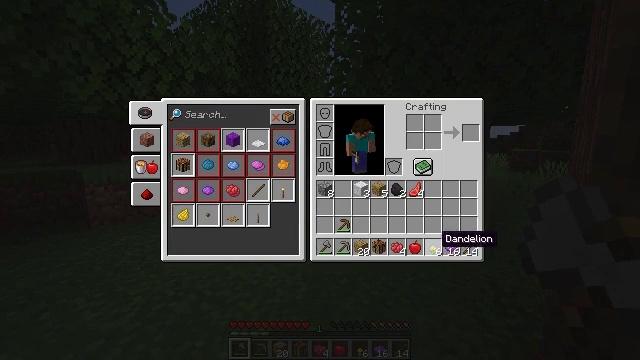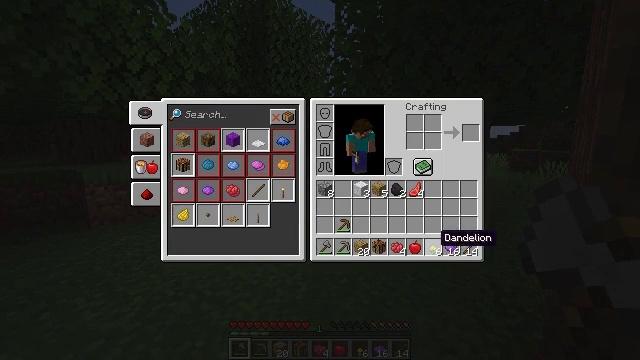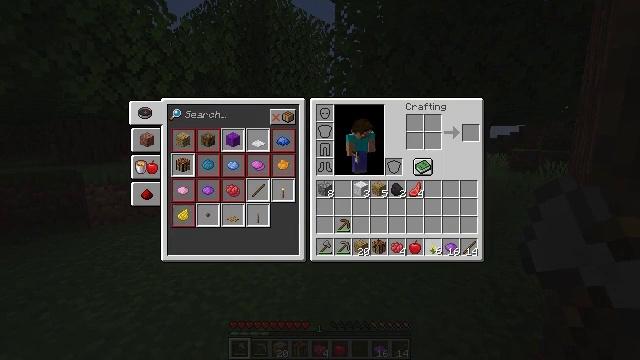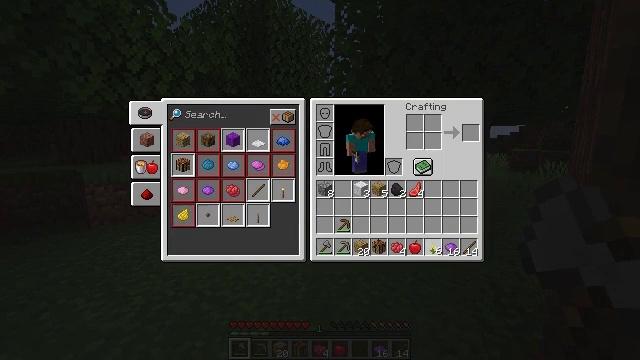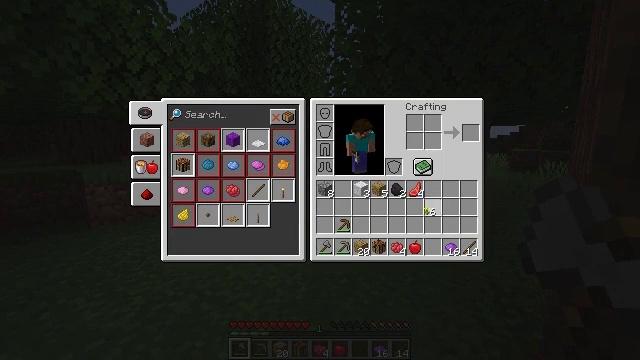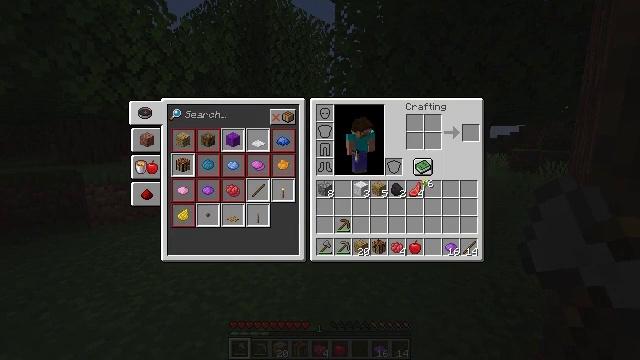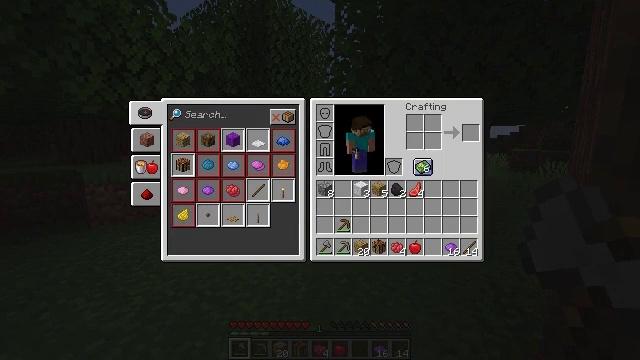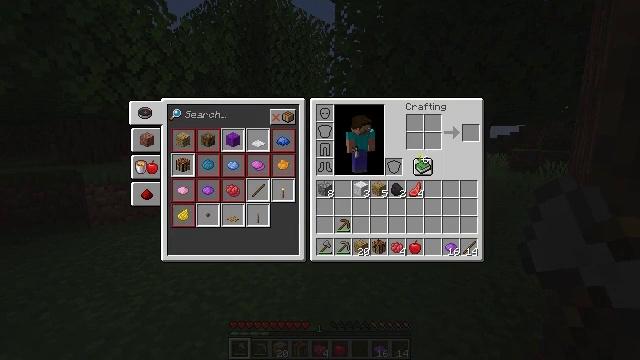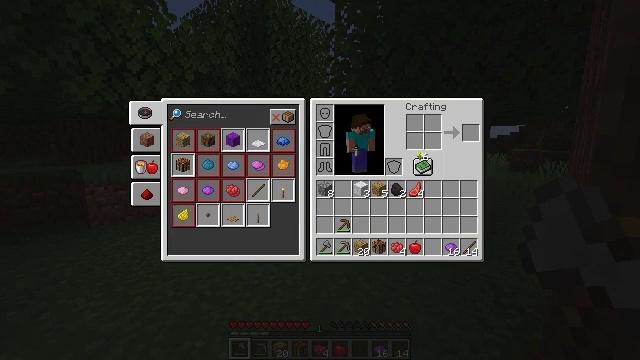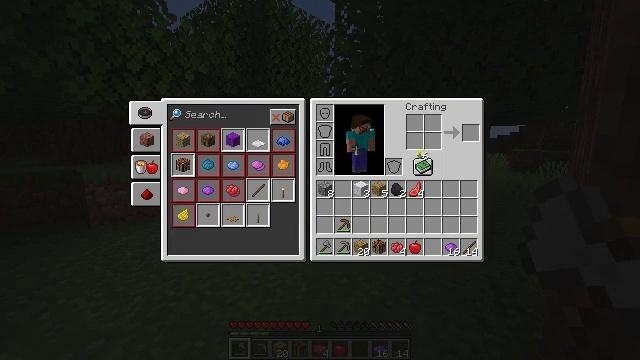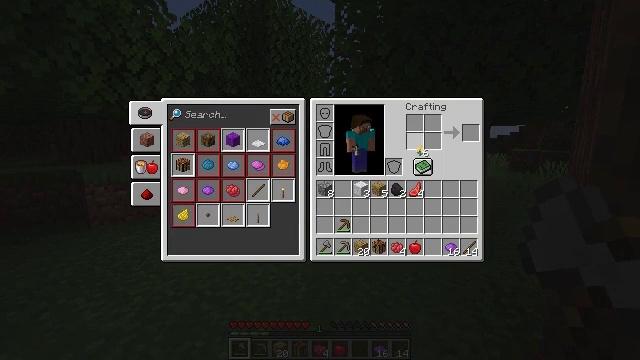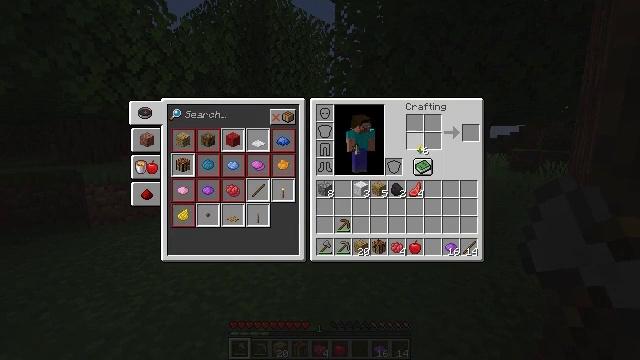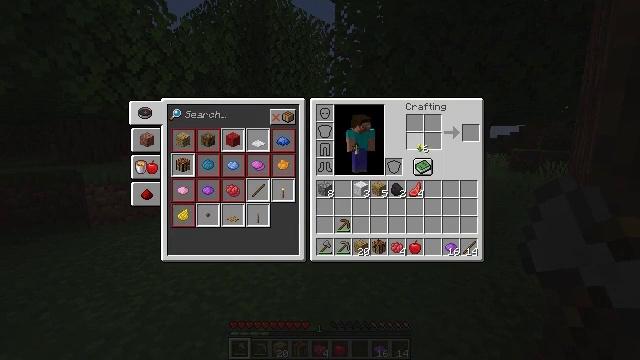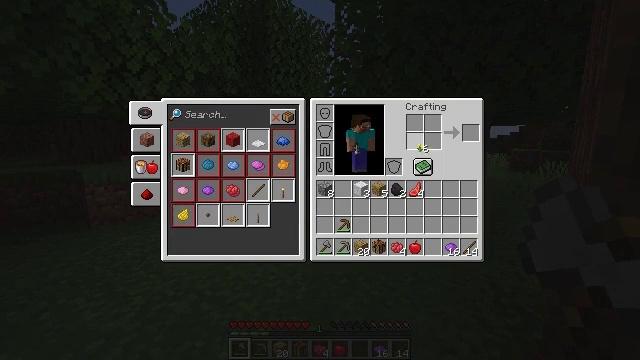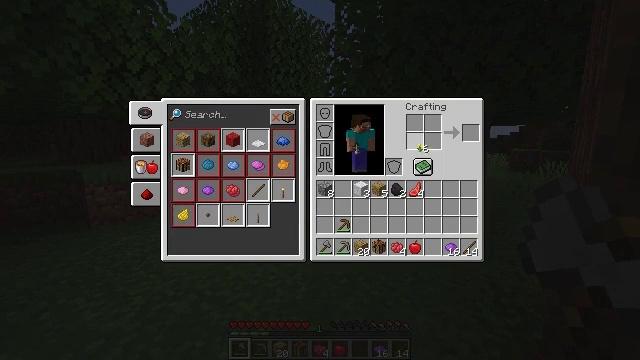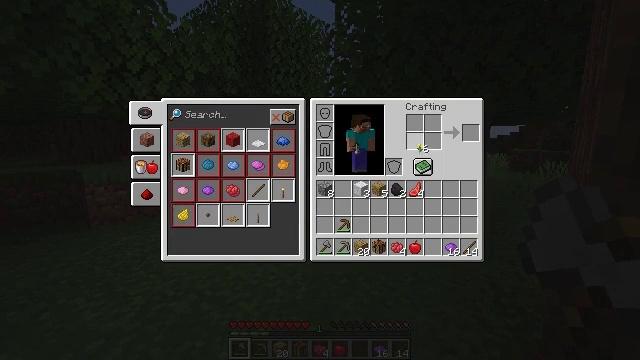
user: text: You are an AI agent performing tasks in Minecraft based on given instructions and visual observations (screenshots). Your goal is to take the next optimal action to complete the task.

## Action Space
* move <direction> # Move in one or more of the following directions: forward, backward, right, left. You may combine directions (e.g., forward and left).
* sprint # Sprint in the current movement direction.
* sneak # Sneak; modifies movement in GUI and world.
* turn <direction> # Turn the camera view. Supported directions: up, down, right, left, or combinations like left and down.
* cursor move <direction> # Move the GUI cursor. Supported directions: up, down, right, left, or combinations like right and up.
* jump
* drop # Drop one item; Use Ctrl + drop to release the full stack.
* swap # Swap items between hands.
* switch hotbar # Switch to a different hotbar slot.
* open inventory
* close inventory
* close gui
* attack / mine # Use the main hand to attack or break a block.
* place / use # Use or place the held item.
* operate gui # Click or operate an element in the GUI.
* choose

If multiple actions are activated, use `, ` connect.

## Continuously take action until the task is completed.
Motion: motion action
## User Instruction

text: Make yellow dye with materials in the crafting table.
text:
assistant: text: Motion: no_op
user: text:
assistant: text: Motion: operate gui
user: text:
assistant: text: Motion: operate gui
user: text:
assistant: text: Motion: cursor move up
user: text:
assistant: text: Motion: cursor move up
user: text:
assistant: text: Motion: cursor move up
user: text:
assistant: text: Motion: cursor move up
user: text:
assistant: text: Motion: no_op
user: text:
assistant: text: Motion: no_op
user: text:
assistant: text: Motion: no_op
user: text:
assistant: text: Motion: no_op
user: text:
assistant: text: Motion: no_op
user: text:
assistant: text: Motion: operate gui
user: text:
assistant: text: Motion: operate gui
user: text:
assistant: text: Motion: operate gui
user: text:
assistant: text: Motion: no_op
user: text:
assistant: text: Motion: no_op
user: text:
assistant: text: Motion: no_op
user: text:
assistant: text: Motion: no_op
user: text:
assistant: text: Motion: no_op
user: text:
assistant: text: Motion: no_op
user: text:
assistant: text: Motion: no_op
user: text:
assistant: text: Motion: no_op
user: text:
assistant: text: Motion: cursor move right
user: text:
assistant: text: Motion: cursor move right
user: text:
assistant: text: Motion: sneak
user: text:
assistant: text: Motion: sneak
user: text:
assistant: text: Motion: sneak
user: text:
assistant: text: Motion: sneak
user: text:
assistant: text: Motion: sneak, cursor move up